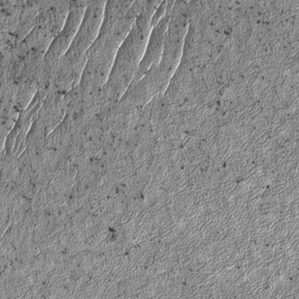
Label: frost